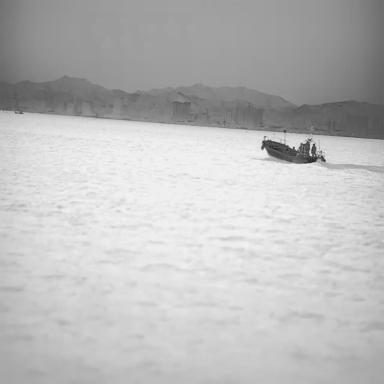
There are two bulk_carriers in the infrared image.